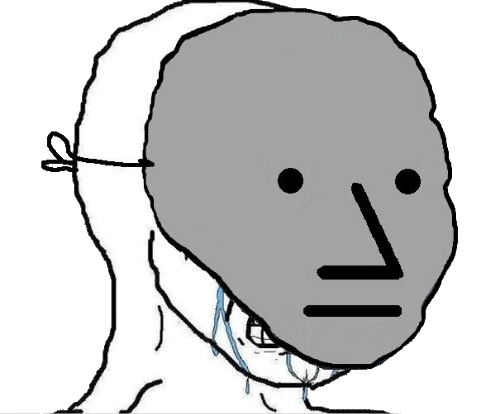
Label: 5_Crying_Wojak